Question:
Hello,
I noticed that when i want to swap slots on Azure the whole configuration will also be copied. I have a lot of environment-specific settings that i wanted to have configured automatically on a swap. So for example, i want that the ENVIRONMENT_TYPE of the test slot stays on TEST and doesn't change to DEV. Like you can see in the Screenshot, these preview messages don't really make sense.
Can anybody help me changing this option? How do you handle this?
Thanks a lot, have a nice day!
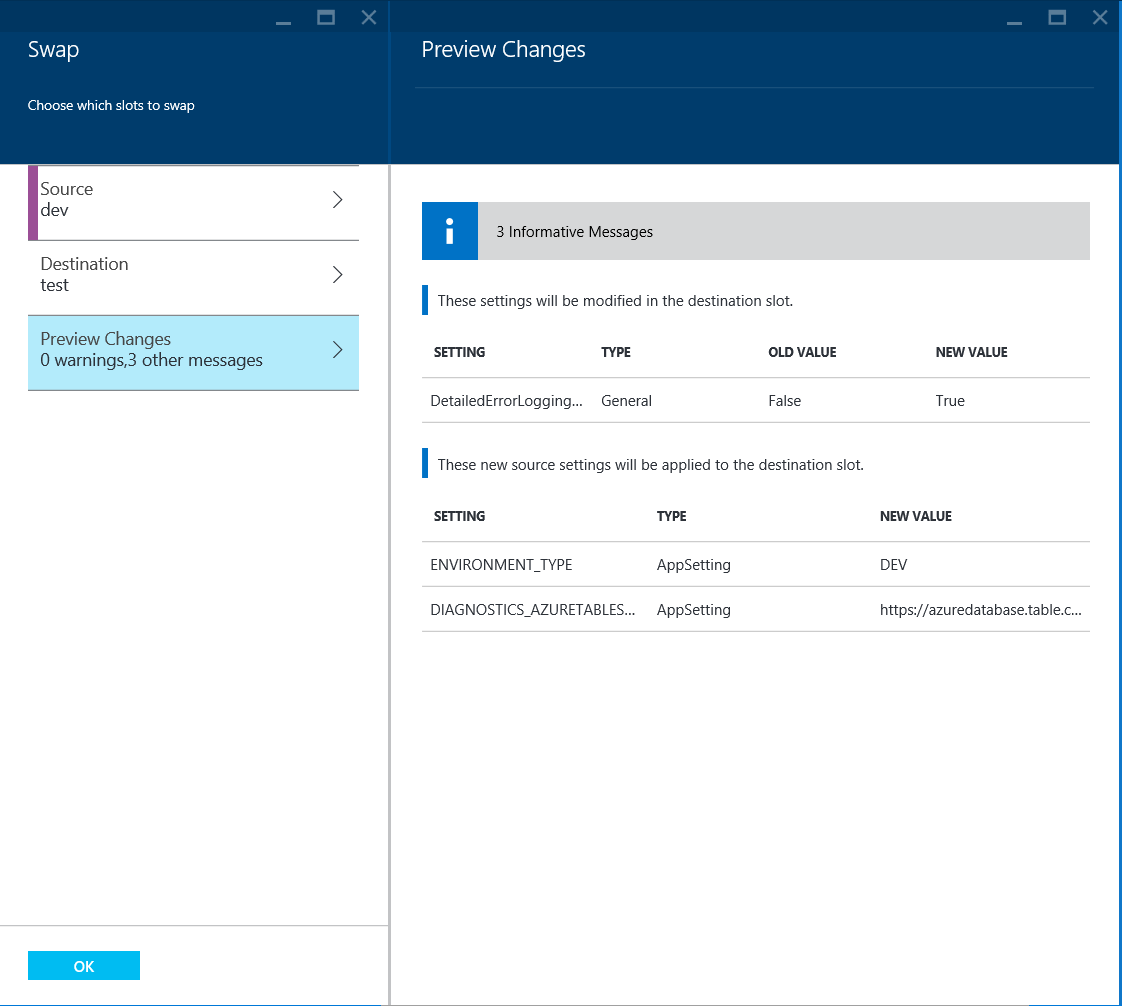
Answer: In the Azure Preview Portal, you can mark individual AppSettings as "Slot Setting" which means that they won't get swapped. This is described at <URL>.
You can access the Preview Portal at <URL>. Choose Browse everything and select your Web-App. On the blade for your web-app, there is a box called Deployment Slots. If you select this, it will list the available Deployment slots - choose the one that you wish to modify, and you can then mark the individual App Settings as "Slot Setting".